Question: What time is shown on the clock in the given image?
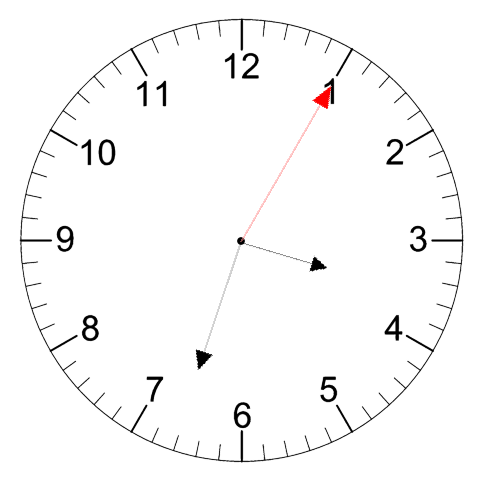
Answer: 03:33:05